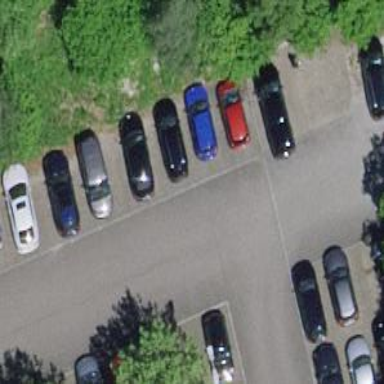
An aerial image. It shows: Road serving as parking aisle.